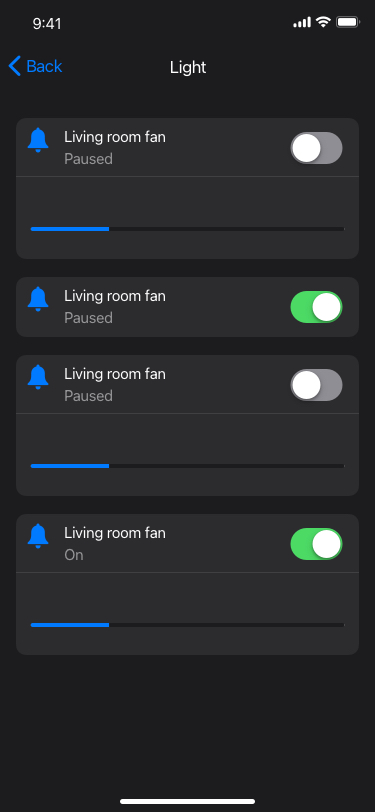
Text in this UI design:
Paused
Living room fan
Paused
Living room fan
Paused
Living room fan
On
Living room fan